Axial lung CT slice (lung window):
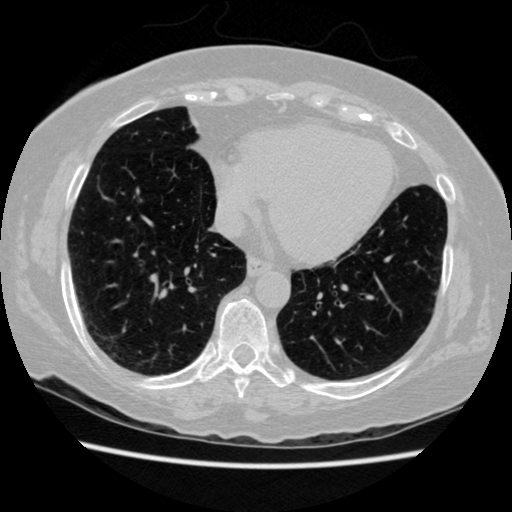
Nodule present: no